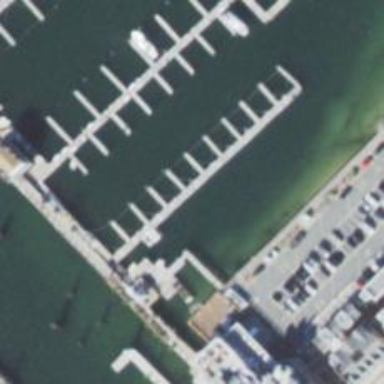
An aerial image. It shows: Man-made pier.